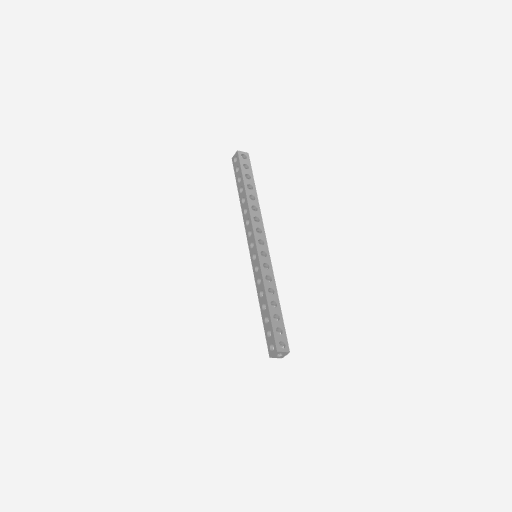
Part: SquareBeam17H